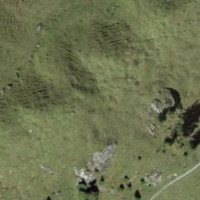
EUNIS habitat code: 23
Species observed at this site:
Omocestus viridulus
Colias croceus
Turdus viscivorus